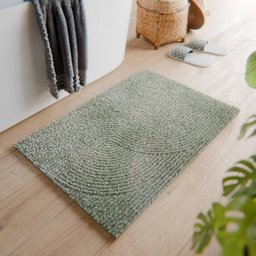
Label: decoration